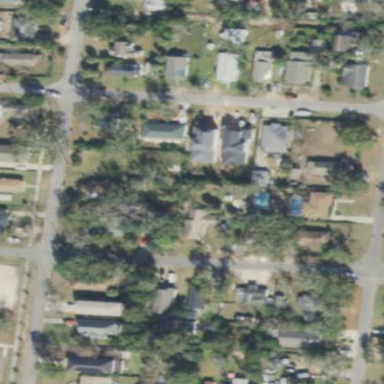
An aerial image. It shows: This residential area consists of single-family homes.